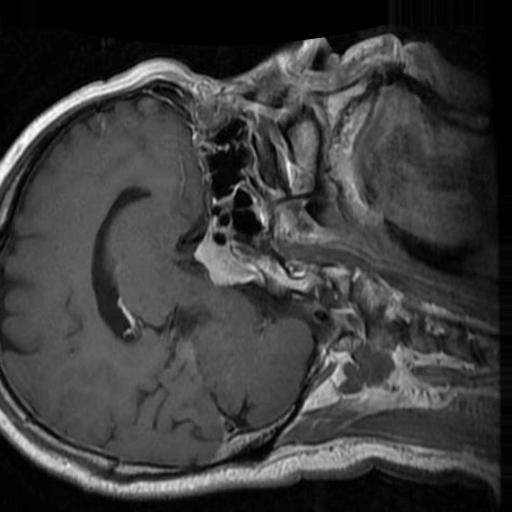
Label: brain_menin